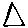
Label: triangle